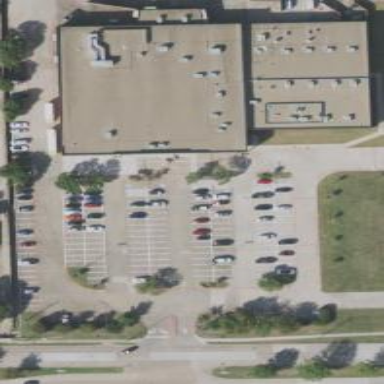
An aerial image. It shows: Parking space is available.